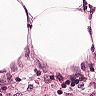
Metastatic tissue present: no